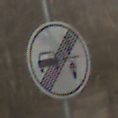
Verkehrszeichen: EndeVerbotUeberholenEinspurigeFahrzeuge
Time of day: MorningAfternoon
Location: Outdoor (Nature)
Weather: PartlyCloudy
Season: Winter
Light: Natural